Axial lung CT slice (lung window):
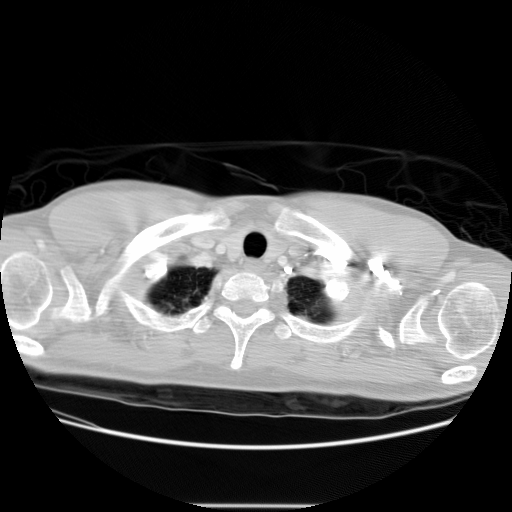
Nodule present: no